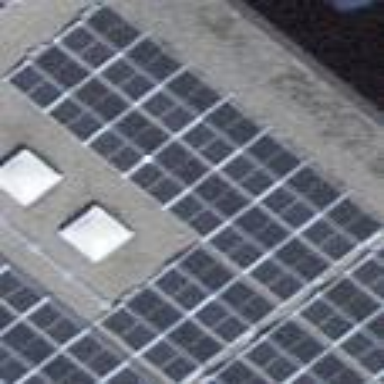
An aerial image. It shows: Solar power generator.